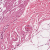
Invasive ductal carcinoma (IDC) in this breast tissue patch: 0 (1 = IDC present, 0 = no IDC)